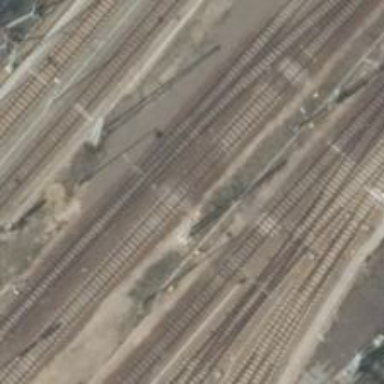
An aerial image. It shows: Railway milestone with catenary mast.